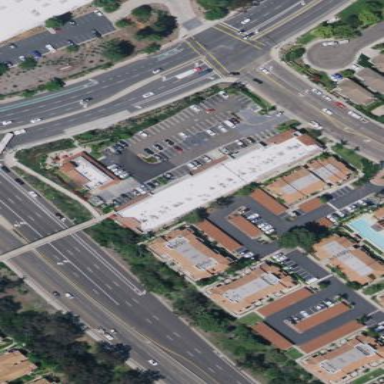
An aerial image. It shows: Commercial building.